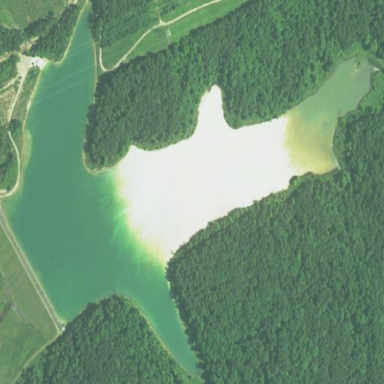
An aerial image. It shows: Cooling reservoir of water.